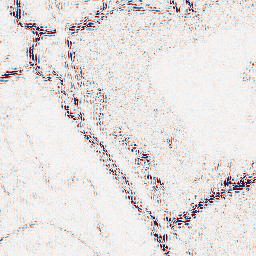
Category: wavelet
Decomposition family: wavelet_biorthogonal
Decomposition parameters: wavelet: bior3.5
level: 2
Upsampling method: lanczos
Upsampling parameters: scale: 4
Upsampling scale: 4